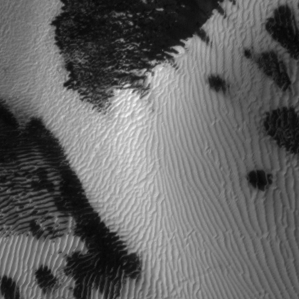
Label: frost